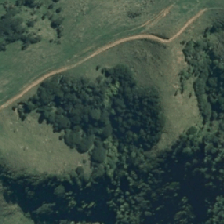
Land cover: broadleaved_indigenous_hardwood